Question: how do I get the max date value of a union tables? Whenever I use GROUP BY, I only get the max date value of the first table. So far, here's my code:
'''
SELECT * FROM ((SELECT tc.id, tc.personnel_id, tpi.emp_status, tpi.firstname, tpi.lastname, tc.date_from, tc.date_to FROM tbl_contracts AS tc
JOIN (SELECT personnel_id, MAX(date_to) AS Maxdatetime
FROM tbl_contracts
GROUP BY personnel_id) AS r
ON tc.personnel_id = r.personnel_id AND tc.date_to = r.Maxdatetime
LEFT JOIN tbl_personnel_info AS tpi
ON tpi.id = tc.personnel_id
WHERE tpi.firstname LIKE CONCAT('%', '', '%')
AND tpi.lastname LIKE CONCAT('%', '', '%')
ORDER BY tc.date_to DESC)
UNION ALL
(SELECT tpss.id, tpss.personnel_id, tpi.emp_status, tpi.firstname, tpi.lastname, tpss.date_from, tpss.date_to
FROM tbl_personnel_sea_service AS tpss
JOIN (
SELECT personnel_id, MAX(date_to) AS Maxdatetime
FROM tbl_personnel_sea_service
GROUP BY personnel_id
) AS r
ON tpss.personnel_id = r.personnel_id AND tpss.date_to = r.Maxdatetime
LEFT JOIN tbl_personnel_info AS tpi
ON tpi.id = tpss.personnel_id
WHERE tpi.firstname LIKE CONCAT('%', '', '%')
AND tpi.lastname LIKE CONCAT('%', '', '%')
AND agency_name = 'UMMI'
ORDER BY tpss.date_to DESC)) AS tmain
GROUP BY tmain.personnel_id
'''
---
The result is correct. However if I use GROUP BY tmain.personnel_id, sorting result is wrong. It's not getting the max date value of the second table

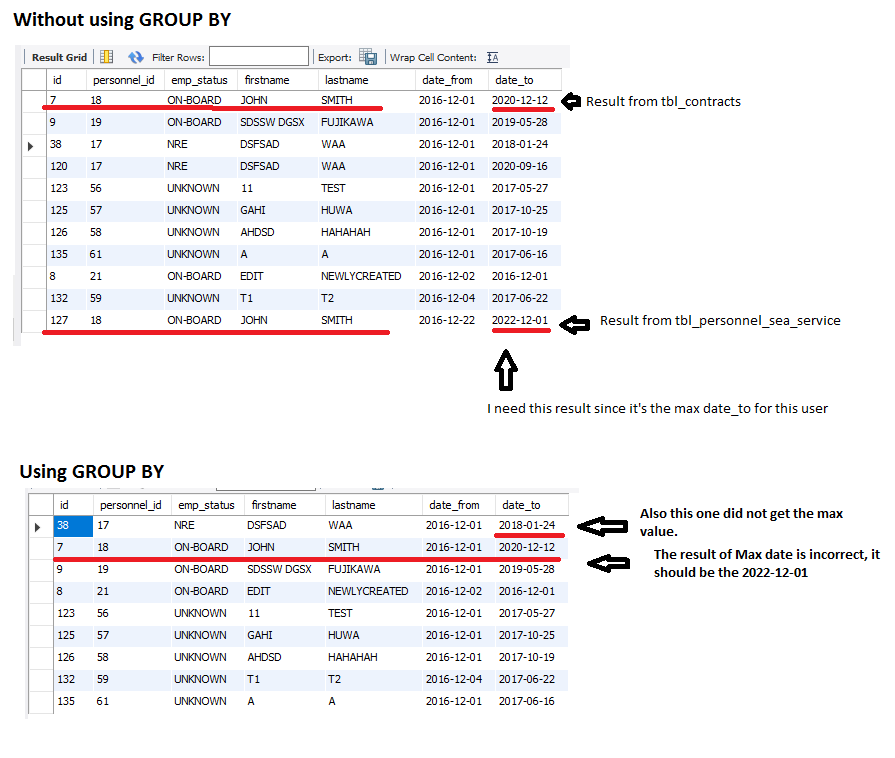
Answer: I'd suggest you take the group by over all the column and aggregate the date and finally order by date_to (or whichever column/s you need)-
'''
SELECT personnel_id,
emp_status,
first_name,
lastname,
MIN(date_from) date_from,
MAX(date_to) date_to
FROM (
(SELECT tc.id,
tc.personnel_id,
tpi.emp_status,
tpi.firstname,
tpi.lastname,
tc.date_from,
tc.date_to
FROM tbl_contracts AS tc
JOIN
(SELECT personnel_id,
MAX(date_to) AS Maxdatetime
FROM tbl_contracts
GROUP BY personnel_id
) AS r
ON tc.personnel_id = r.personnel_id
AND tc.date_to = r.Maxdatetime
LEFT JOIN tbl_personnel_info AS tpi
ON tpi.id = tc.personnel_id
WHERE tpi.firstname LIKE CONCAT('%', '', '%')
AND tpi.lastname LIKE CONCAT('%', '', '%')
ORDER BY tc.date_to DESC
)
UNION ALL
(SELECT tpss.id,
tpss.personnel_id,
tpi.emp_status,
tpi.firstname,
tpi.lastname,
tpss.date_from,
tpss.date_to
FROM tbl_personnel_sea_service AS tpss
JOIN
(SELECT personnel_id,
MAX(date_to) AS Maxdatetime
FROM tbl_personnel_sea_service
GROUP BY personnel_id
) AS r
ON tpss.personnel_id = r.personnel_id
AND tpss.date_to = r.Maxdatetime
LEFT JOIN tbl_personnel_info AS tpi
ON tpi.id = tpss.personnel_id
WHERE tpi.firstname LIKE CONCAT('%', '', '%')
AND tpi.lastname LIKE CONCAT('%', '', '%')
AND agency_name = 'UMMI'
ORDER BY tpss.date_to DESC
)) AS tmain
GROUP BY personnel_id,
emp_status,
first_name,
lastname
ORDER BY date_to
'''